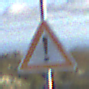
Verkehrszeichen: Gefahrenstelle
Umgebung: Outdoor, Nature
Tageszeit: SunriseSunset
Wetter: PartlyCloudy
Licht: Natural
Jahreszeit: NotSpecified
Kontrast: HighContrast